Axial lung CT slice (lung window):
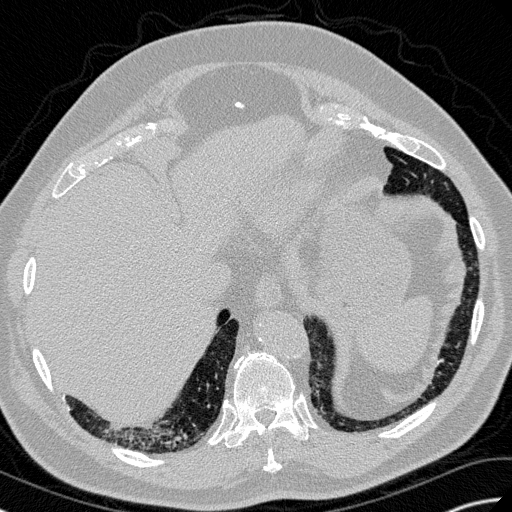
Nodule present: no